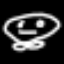
Label: frog